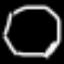
Label: octagon